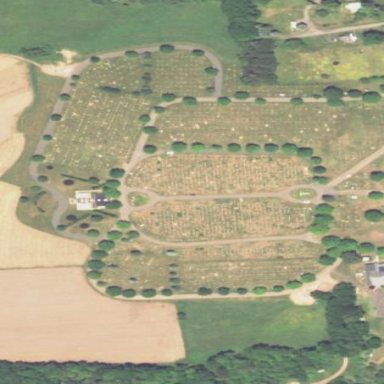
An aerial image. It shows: Cemetery.